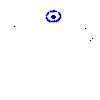
Particle: pion